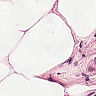
Metastatic tissue present: no